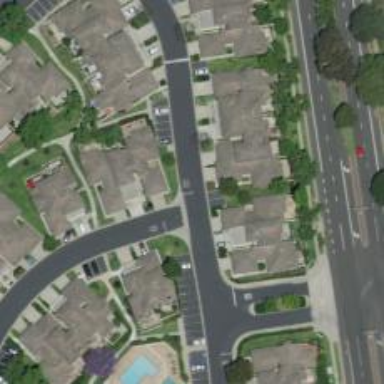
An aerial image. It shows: Road with stop sign.